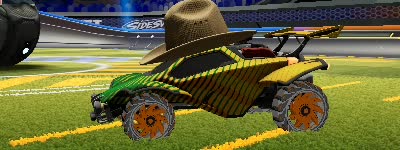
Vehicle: octane